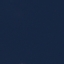
Label: SeaLake